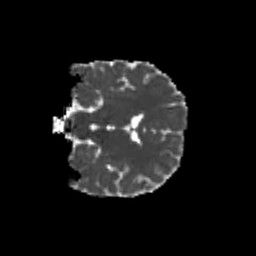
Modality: MD
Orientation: coronal
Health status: healthy
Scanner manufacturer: philips
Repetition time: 7.395 s
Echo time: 0.08599 s